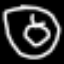
Label: donut